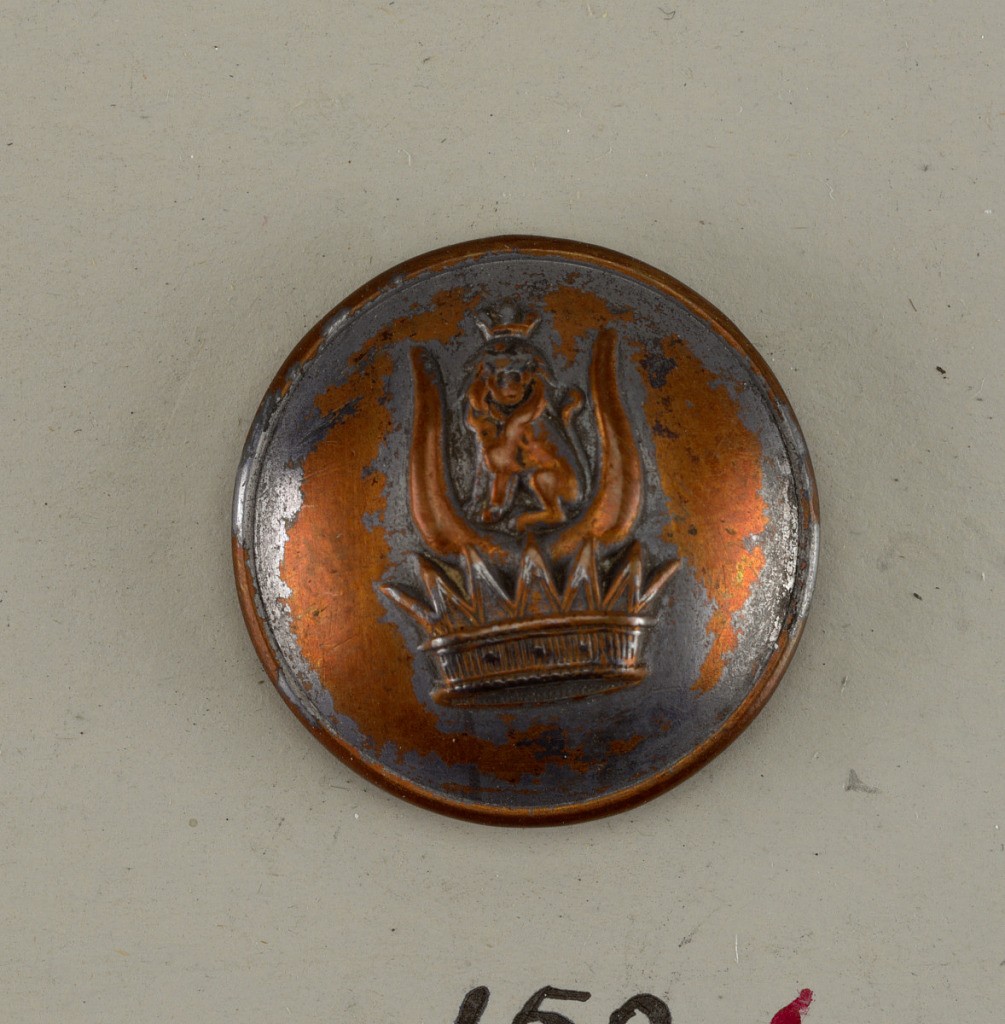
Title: Button
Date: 19th century
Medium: Copper, brass
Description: Convex button in the design of a crown on which is a crowned lion sitting between crowns. Back and shank are brass.

On card E